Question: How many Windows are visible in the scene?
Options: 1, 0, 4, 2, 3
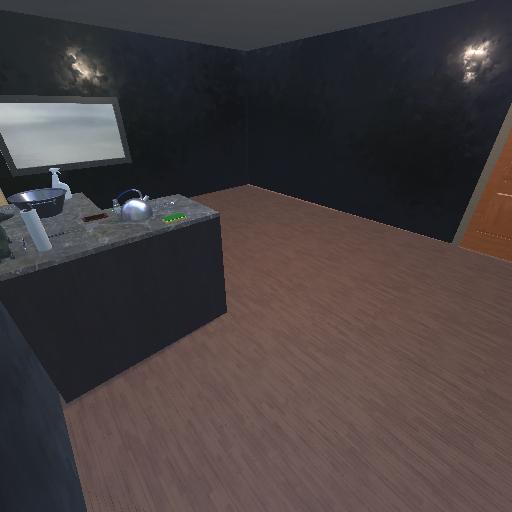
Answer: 1